Question: I have two tables, one for 'Grades' and one for 'Students'. The 'Grades' table has a column 'Student' which is a foreign key referencing to 'Student.Id'.
Students have multiple grades at different subjects and some of the students have more than one grade at a subject. If a student has more than one grade at a subject, how can I do the general average of those grades using only the last grade he got at each subject, rather than all grades?
For example, if a student has 'Maths=3,History=5,Physics=4,History=7' I want to do the average using only Maths(3),Physics(4) and the last History(7), without the History(5).

As you can see in that image, i have a Students table with Name, Group, Location and a Grades table that have those grades. I want to do the average of those grades but in case there are more than 1 grad at the same subject the last grade at that subject should be used. In this case the avg should be AVG of French(9) + Maths(10) + the last grade taken at physics which is 5.
I'm sorry i just cant figure out what to do in this case. I am new to using relational databases, foreign keys etc.
So far i thought about using de Id to differentiate the grades. So for Physics 4 which is the first grade of that student it has the id of 1 and the Physics 5 which is the last grade he got at Physics it has the id of 7. So to get the last grade of that subject it should take the one with the higher id number but i can't figure out how to do it.
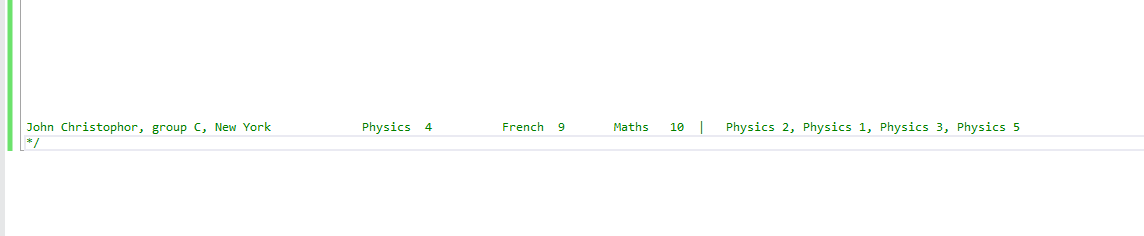
Answer: Assuming a reasonable schema definition (, and ), you want something like this:
'''
SELECT s.ID, s.Name, s.[Group], s.Location, AVG(g.Grade)
FROM
(
SELECT Student, Subject, Grade
,row_number() over (partition by student, subject order by [ID] desc) rn
FROM Grades
) g
INNER JOIN Students s ON s.Id = g.Student
WHERE rn = 1
GROUP BY s.ID, s.Name, s.[Group], s.Location
'''
This uses a to partition and then number rows per student/subject based on the date, so you can then limit to only the first row within each partition and take the average from there. It should tend to perform better than solution which need to JOIN to a projection selecting by the 'MAX(date)'.
Note I said "reasonable schema" at the beginning of the answer. There is a concern based on the image (which again: it gets squished in the view and is nearly unreadable -- ) that multiple grades for a subject are stored in the same column as comma-separated data. This is what we call an schema. Storing comma-separated data in a single column is considered a schema design: something that needs to be fixed.
Another important thing to understand is the use of the 'Date' column, which was not shown in the question. . There is as insert order, table order, or disk order, and there are a number of things that can cause a database to reshuffle records on disk or return rows in a different order,
Therefore, you have a way to define "last grade" in terms of . Even a sequentially assigned ID would be enough, but we need . Otherwise, What is it that makes 'History(7)' be last rather than 'History(5)'?